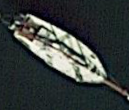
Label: Civil_yacht